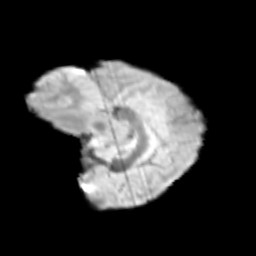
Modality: T2w
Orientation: sagittal
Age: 12
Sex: female
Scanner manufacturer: siemens
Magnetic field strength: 3 T
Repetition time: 3.8 s
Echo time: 0.07 s